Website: crate-barrel
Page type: receipt
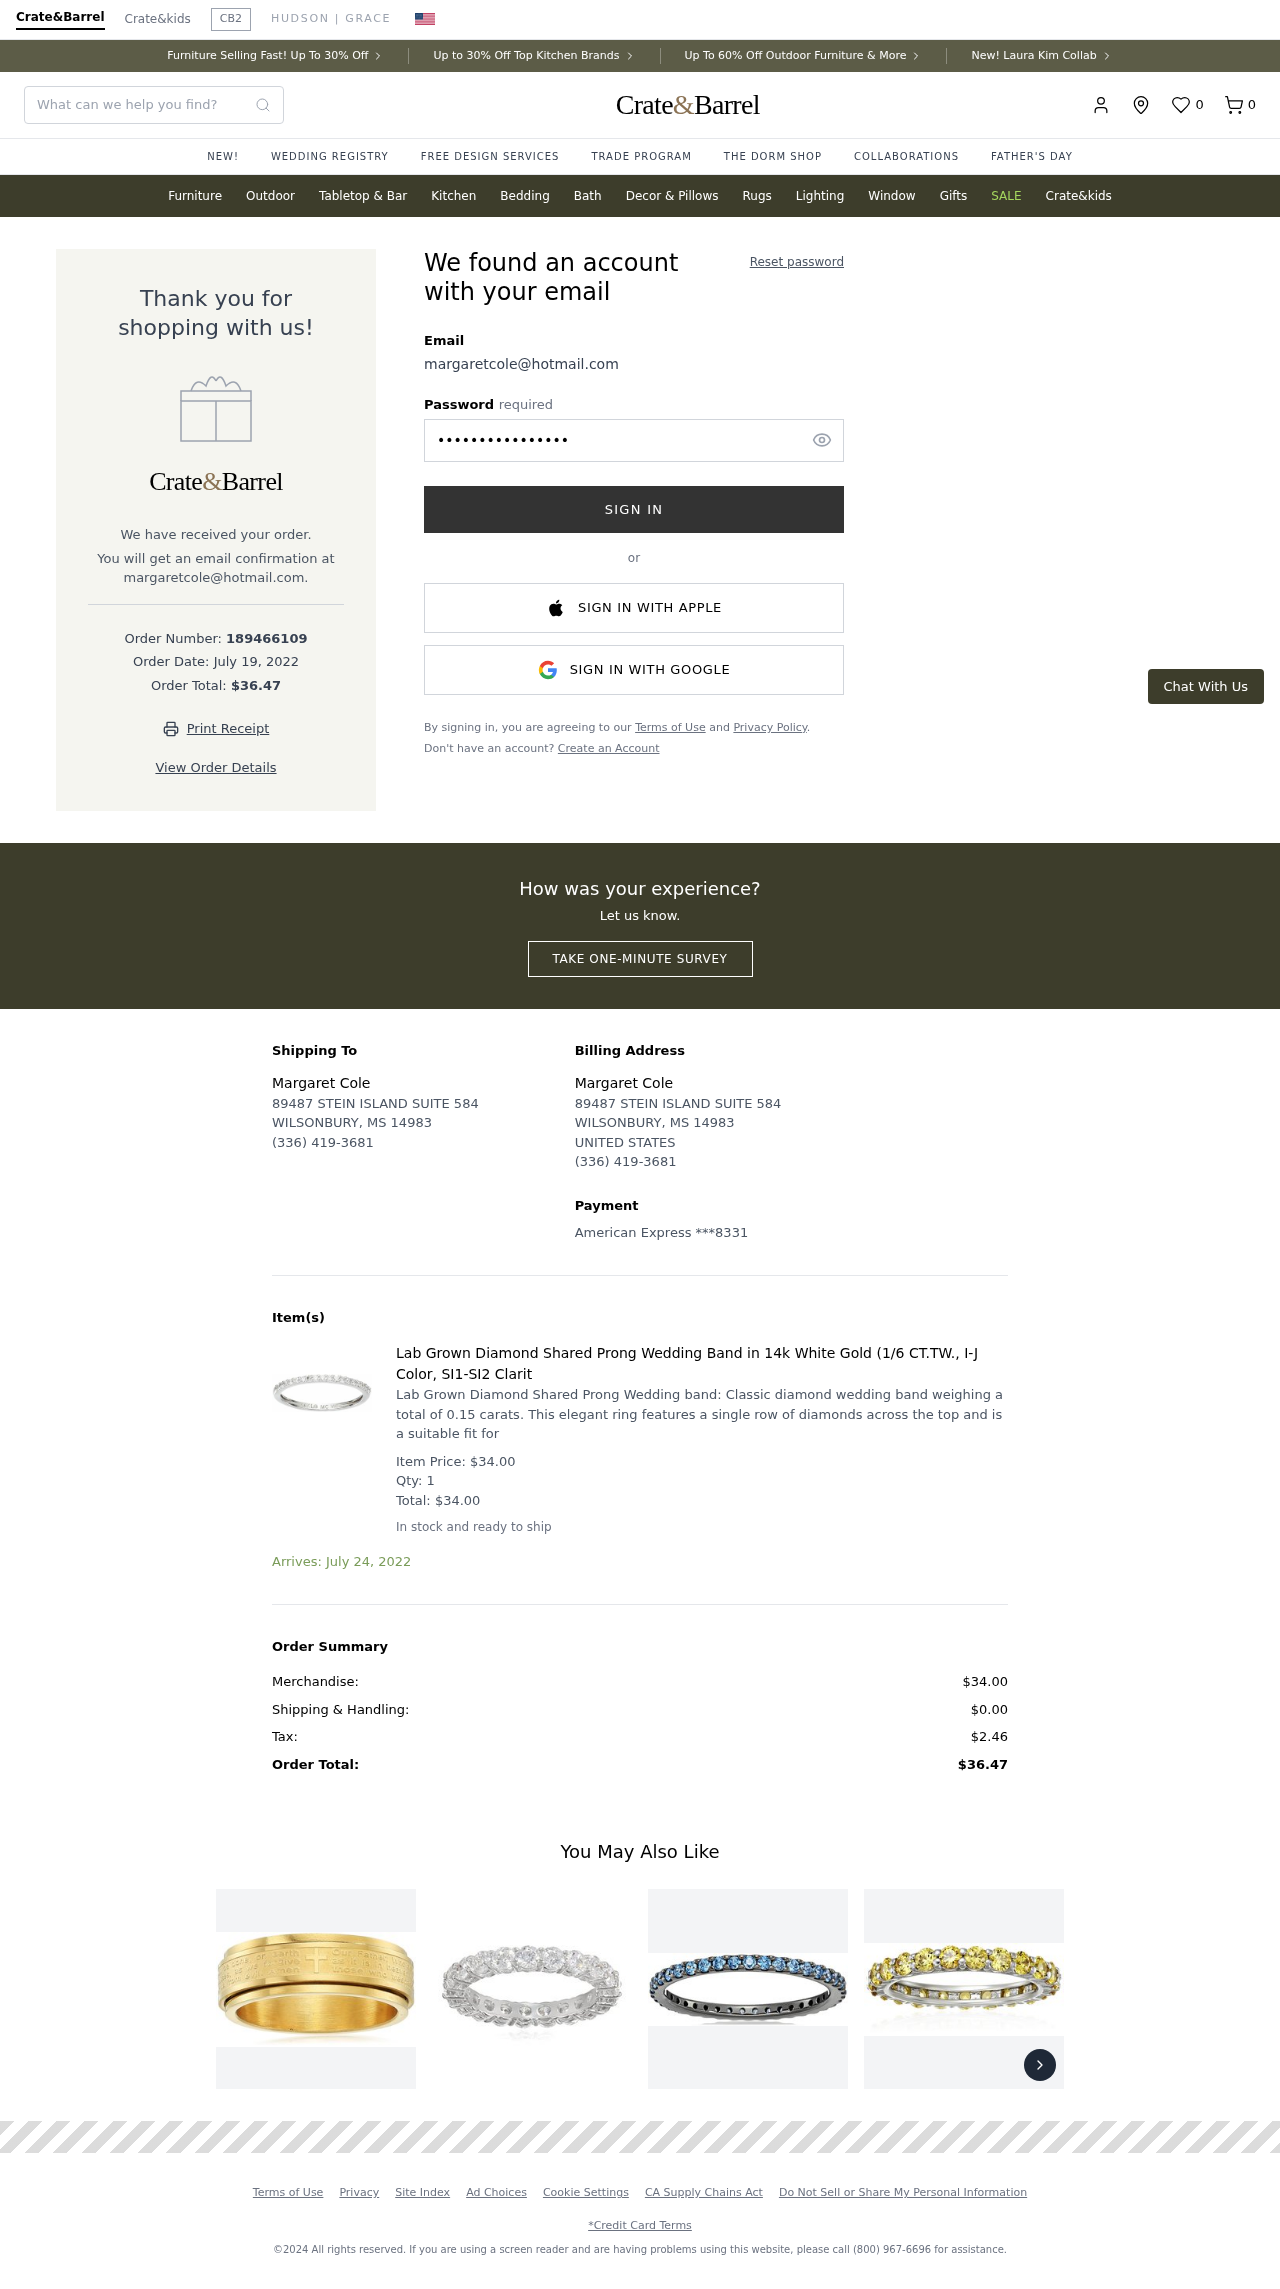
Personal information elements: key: PII_CARD_LAST4
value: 8331
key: PII_CARD_TYPE
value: American Express
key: PII_COUNTRY
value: UNITED STATES
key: PII_EMAIL
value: margaretcole@hotmail.com
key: PII_FULLNAME
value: Margaret Cole
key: PII_STREET
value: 89487 STEIN ISLAND SUITE 584
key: PII_EMAIL2
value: margaretcole@hotmail.com
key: PII_CITY_STATE_ZIP
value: WILSONBURY, MS 14983
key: PII_PHONE
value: (336) 419-3681
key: PII_FULLNAME2
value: Margaret Cole
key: PII_STREET2
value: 89487 STEIN ISLAND SUITE 584
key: PII_POSTCODE
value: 14983
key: PII_STATE_ABBR
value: MS
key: PII_POSTCODE_FULL
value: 14983
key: PII_POSTCODE_NUMERIC
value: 14983
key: PII_PHONE2
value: (336) 419-3681
Product elements: key: PRODUCT1_DESC
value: Lab Grown Diamond Shared Prong Wedding band: Classic diamond wedding band weighing a total of 0.15 carats. This elegant ring features a single row of diamonds across the top and is a suitable fit for
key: PRODUCT1_NAME
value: Lab Grown Diamond Shared Prong Wedding Band in 14k White Gold (1/6 CT.TW., I-J Color, SI1-SI2 Clarit
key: PRODUCT1_PRICE
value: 34
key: PRODUCT1_QUANTITY
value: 1
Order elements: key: ORDER_NUM_ITEMS
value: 0
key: ORDER_ID
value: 189466109
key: ORDER_DATE
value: July 19, 2022
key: ORDER_TOTAL
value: $36.47
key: ORDER_ITEM_TOTAL
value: $34.00
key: ORDER_DELIVERY_DATE
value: Arrives: July 24, 2022
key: ORDER_SUBTOTAL
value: $34.00
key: ORDER_SHIPPING_COST
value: $0.00
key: ORDER_TAX
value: $2.46
Search elements: key: HEADER_SEARCH
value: What can we help you find?
Other elements: key: FAVORITES_COUNT
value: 0